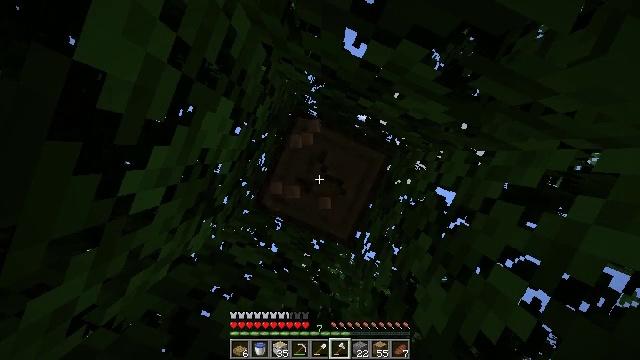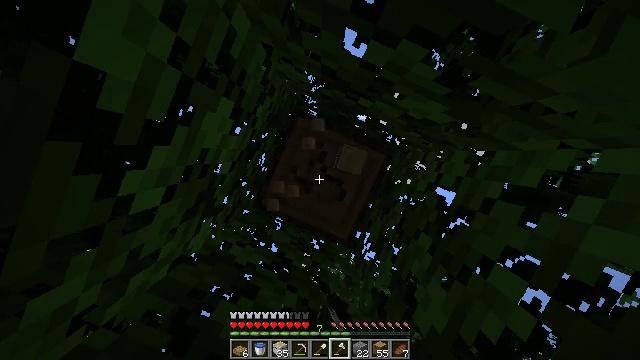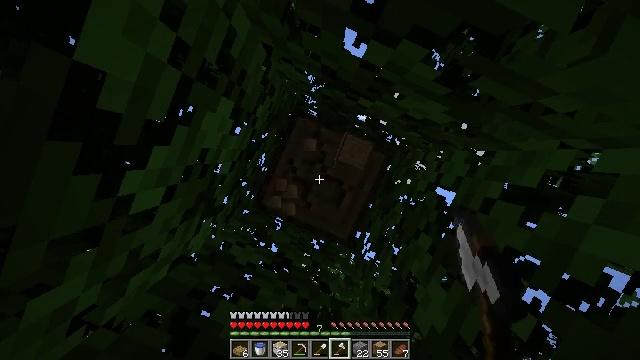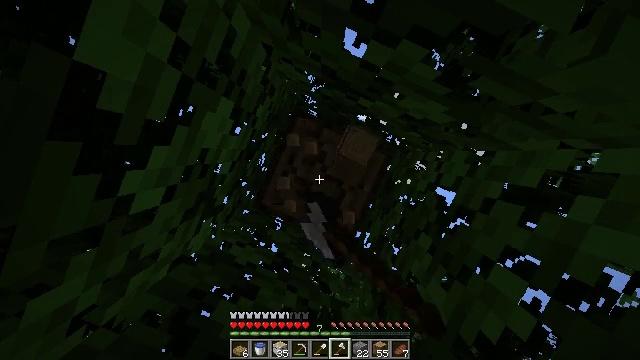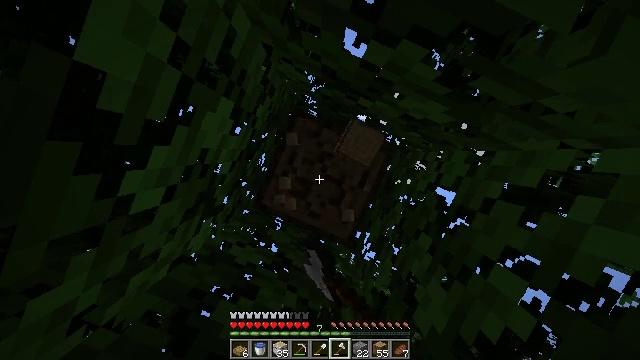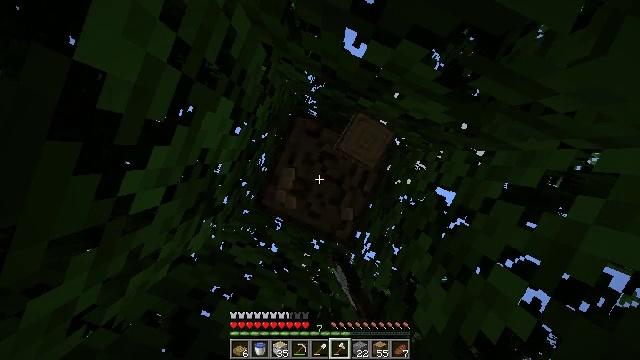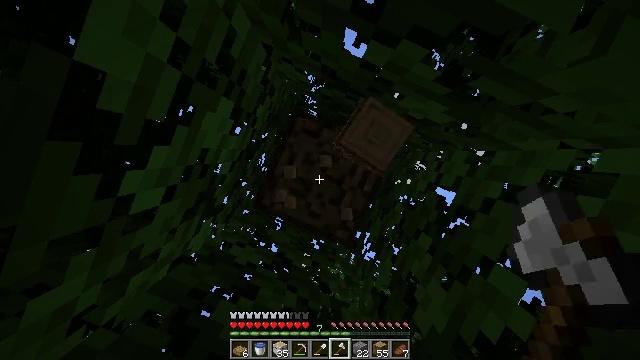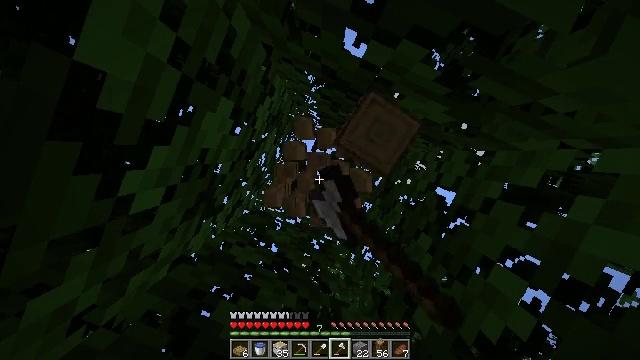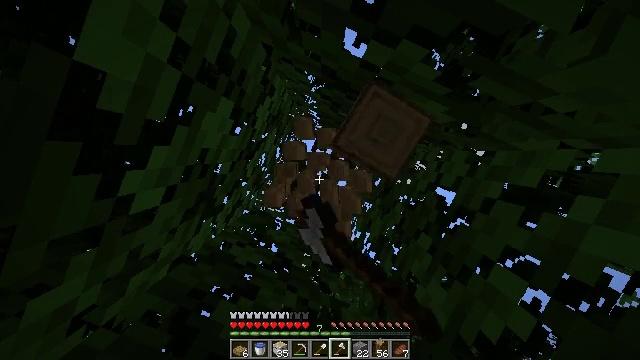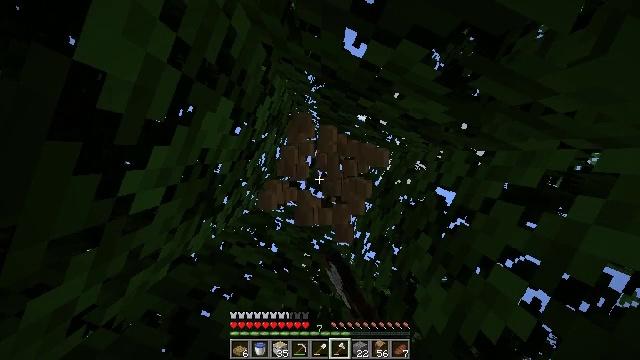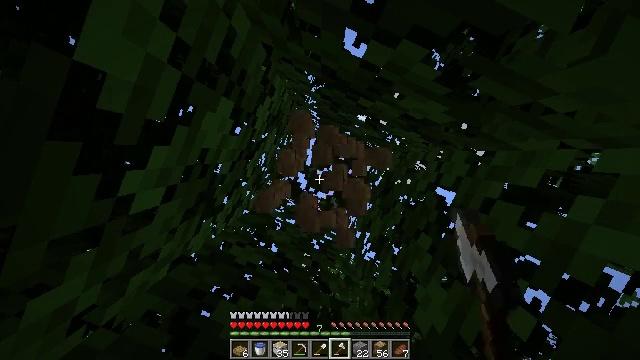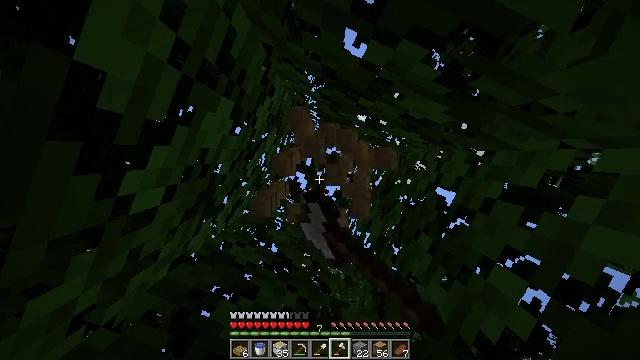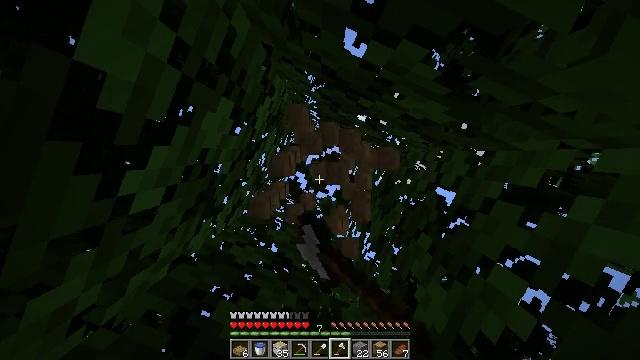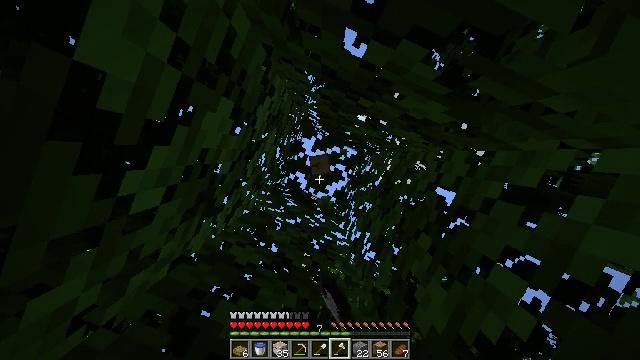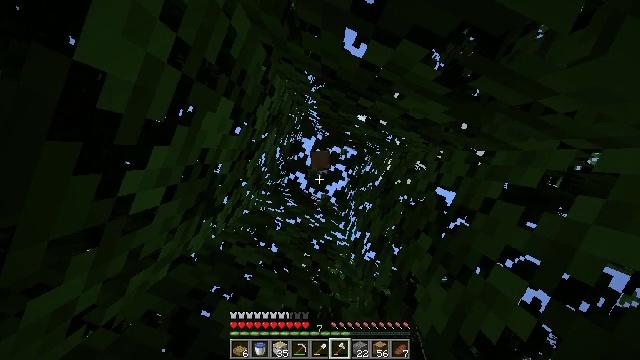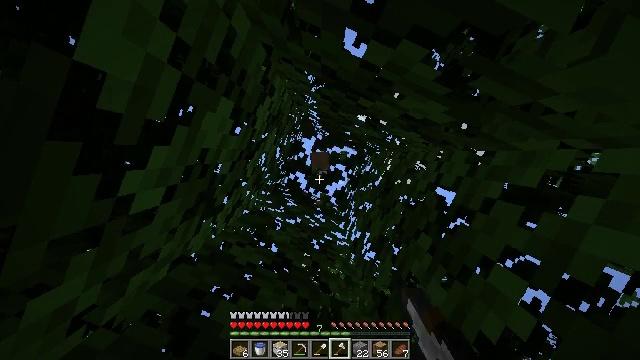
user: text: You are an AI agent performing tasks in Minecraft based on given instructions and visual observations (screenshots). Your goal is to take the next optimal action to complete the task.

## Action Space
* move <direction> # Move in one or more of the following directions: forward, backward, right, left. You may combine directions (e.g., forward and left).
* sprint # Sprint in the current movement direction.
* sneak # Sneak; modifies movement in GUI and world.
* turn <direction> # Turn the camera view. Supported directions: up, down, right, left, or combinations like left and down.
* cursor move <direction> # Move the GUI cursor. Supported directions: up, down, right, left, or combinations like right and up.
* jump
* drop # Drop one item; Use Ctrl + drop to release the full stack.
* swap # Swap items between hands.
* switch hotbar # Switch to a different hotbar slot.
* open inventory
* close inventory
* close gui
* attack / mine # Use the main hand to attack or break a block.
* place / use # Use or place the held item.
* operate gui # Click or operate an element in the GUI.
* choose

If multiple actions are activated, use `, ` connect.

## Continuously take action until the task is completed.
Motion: motion action
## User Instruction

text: Collect oak log for crafting.
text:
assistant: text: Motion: attack / mine
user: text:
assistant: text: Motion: attack / mine
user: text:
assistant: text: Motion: attack / mine
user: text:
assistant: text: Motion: attack / mine
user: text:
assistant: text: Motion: attack / mine
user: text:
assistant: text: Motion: attack / mine
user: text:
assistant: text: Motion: attack / mine
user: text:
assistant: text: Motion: attack / mine
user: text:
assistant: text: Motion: attack / mine
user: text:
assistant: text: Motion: attack / mine
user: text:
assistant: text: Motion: attack / mine
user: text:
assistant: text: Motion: attack / mine
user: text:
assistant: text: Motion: attack / mine
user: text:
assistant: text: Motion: attack / mine
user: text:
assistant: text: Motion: attack / mine
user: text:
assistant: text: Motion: attack / mine
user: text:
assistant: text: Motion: attack / mine
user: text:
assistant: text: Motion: no_op
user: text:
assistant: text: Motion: no_op
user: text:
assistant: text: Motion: no_op
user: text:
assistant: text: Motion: no_op
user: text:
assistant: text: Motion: no_op
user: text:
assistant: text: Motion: no_op
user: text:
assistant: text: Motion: no_op
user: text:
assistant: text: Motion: turn right and down
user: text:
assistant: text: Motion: turn right and down
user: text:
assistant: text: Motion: turn right and down
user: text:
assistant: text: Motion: turn right and down
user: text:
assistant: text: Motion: turn right and down
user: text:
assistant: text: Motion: turn right and down